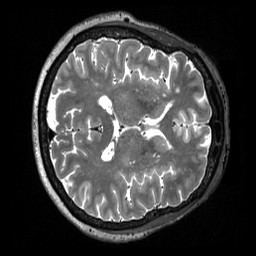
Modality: T2w
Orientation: axial
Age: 72
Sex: female
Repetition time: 3.2 s
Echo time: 0.563 s